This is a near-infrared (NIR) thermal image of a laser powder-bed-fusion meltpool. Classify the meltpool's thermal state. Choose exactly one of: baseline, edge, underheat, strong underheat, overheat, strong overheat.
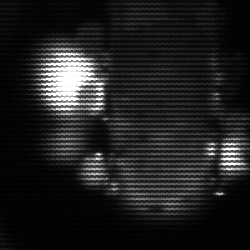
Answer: strong underheat